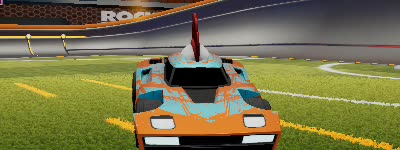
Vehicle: breakout